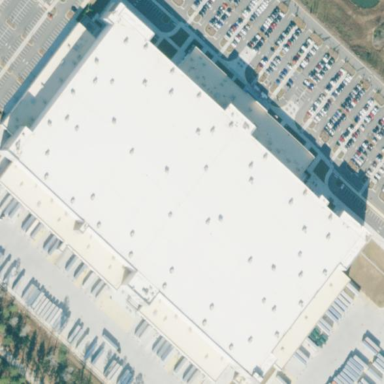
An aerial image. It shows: Warehouse that serves as post depot.